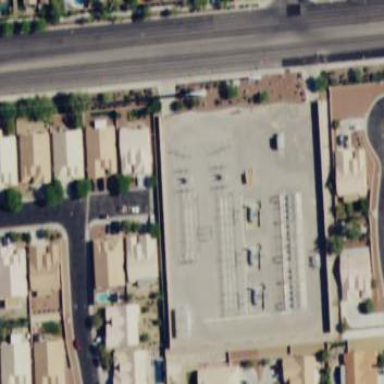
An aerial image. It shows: Distribution level power substation enclosed by wall.